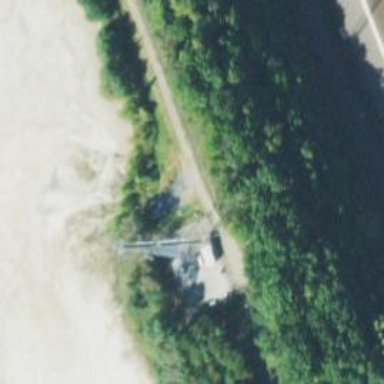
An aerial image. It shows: Mast structure.